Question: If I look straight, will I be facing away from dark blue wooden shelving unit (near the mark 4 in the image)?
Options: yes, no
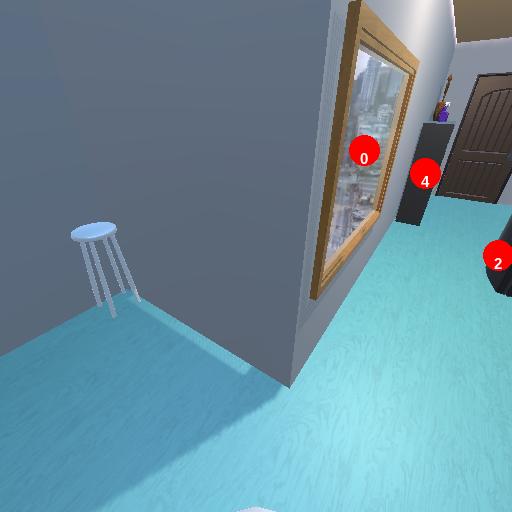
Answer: yes